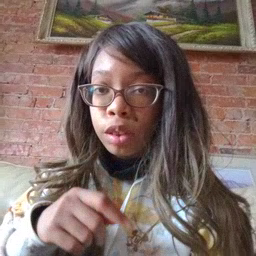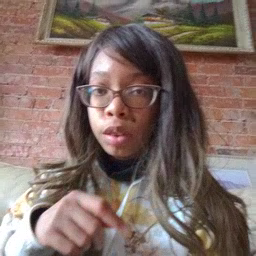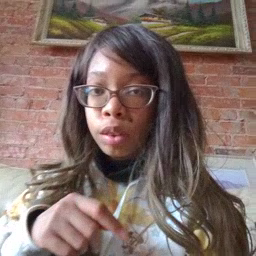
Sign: doll